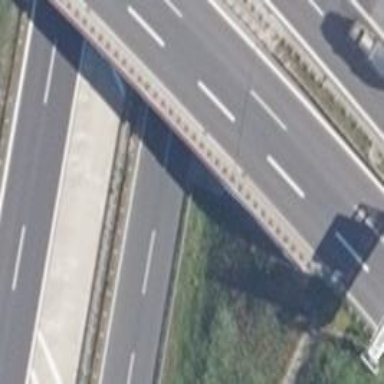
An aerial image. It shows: Asphalt motorway link.